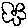
Label: flower